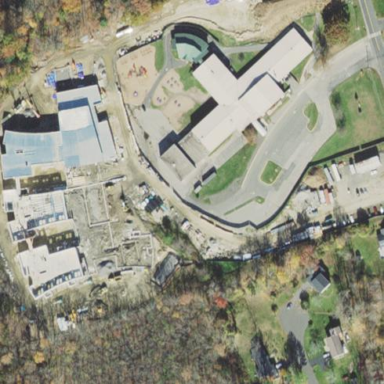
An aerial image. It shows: School building.